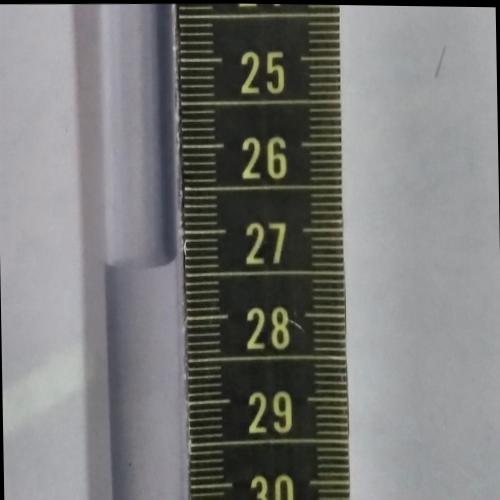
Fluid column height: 27.3 cm